Brain MRI, modality: hrT2
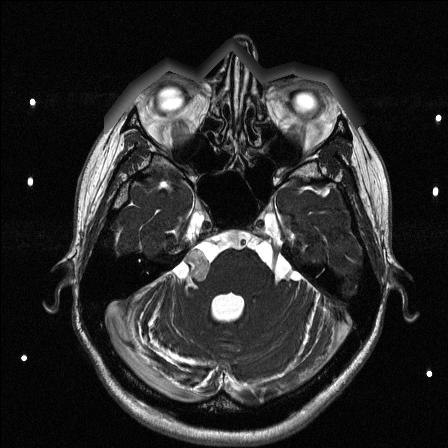